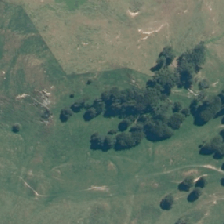
Land cover: indigenous_forest